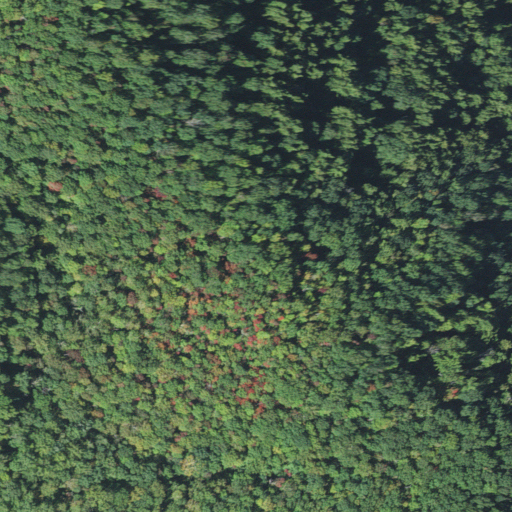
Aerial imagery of gap in North Carolina named Horse Cove Gap containing deciduous forest and mixed forest